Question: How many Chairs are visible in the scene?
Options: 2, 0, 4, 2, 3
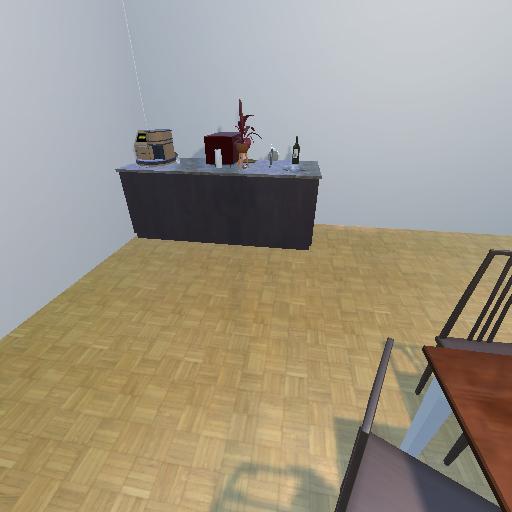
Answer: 2